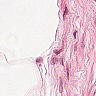
Metastatic tissue present: no